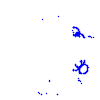
Particle: proton